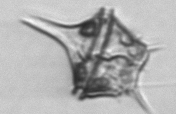
Label: Amylax